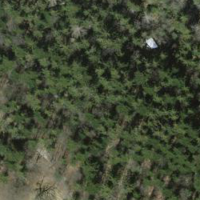
EUNIS habitat code: 43
Species observed at this site:
Orchis mascula